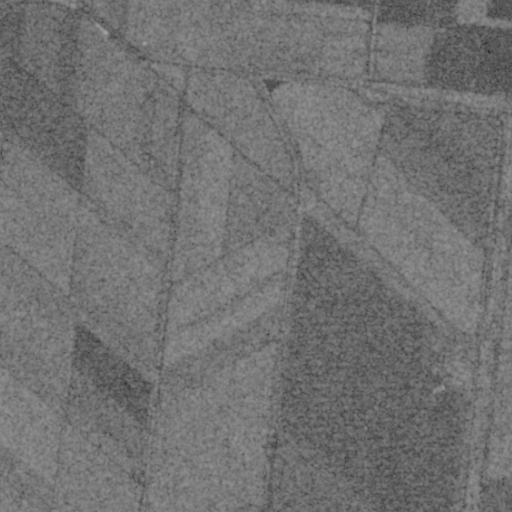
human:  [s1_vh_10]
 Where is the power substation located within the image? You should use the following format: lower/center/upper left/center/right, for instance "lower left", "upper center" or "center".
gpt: The power substation is located in the lower right of the image.
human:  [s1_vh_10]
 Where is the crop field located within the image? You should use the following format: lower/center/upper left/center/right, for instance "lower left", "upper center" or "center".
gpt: There is no crop field in the image.

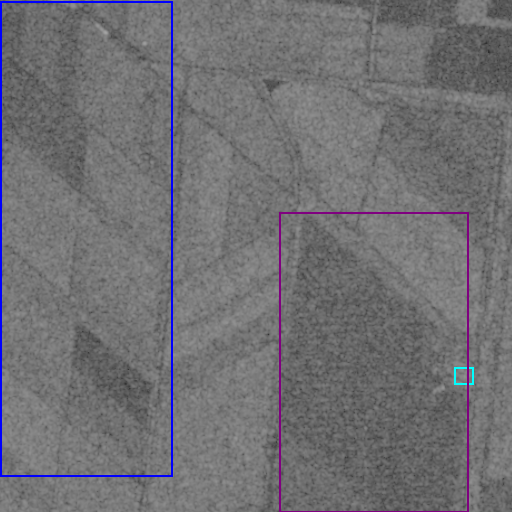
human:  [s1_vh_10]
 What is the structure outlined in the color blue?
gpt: The structure outlined in blue is a crop field.
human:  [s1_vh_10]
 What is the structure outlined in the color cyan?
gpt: The structure outlined in cyan is a power substation.
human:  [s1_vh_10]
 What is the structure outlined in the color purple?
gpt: The structure outlined in purple is a solar farm.
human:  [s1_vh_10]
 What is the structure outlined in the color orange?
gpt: There is no orange outline.